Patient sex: M
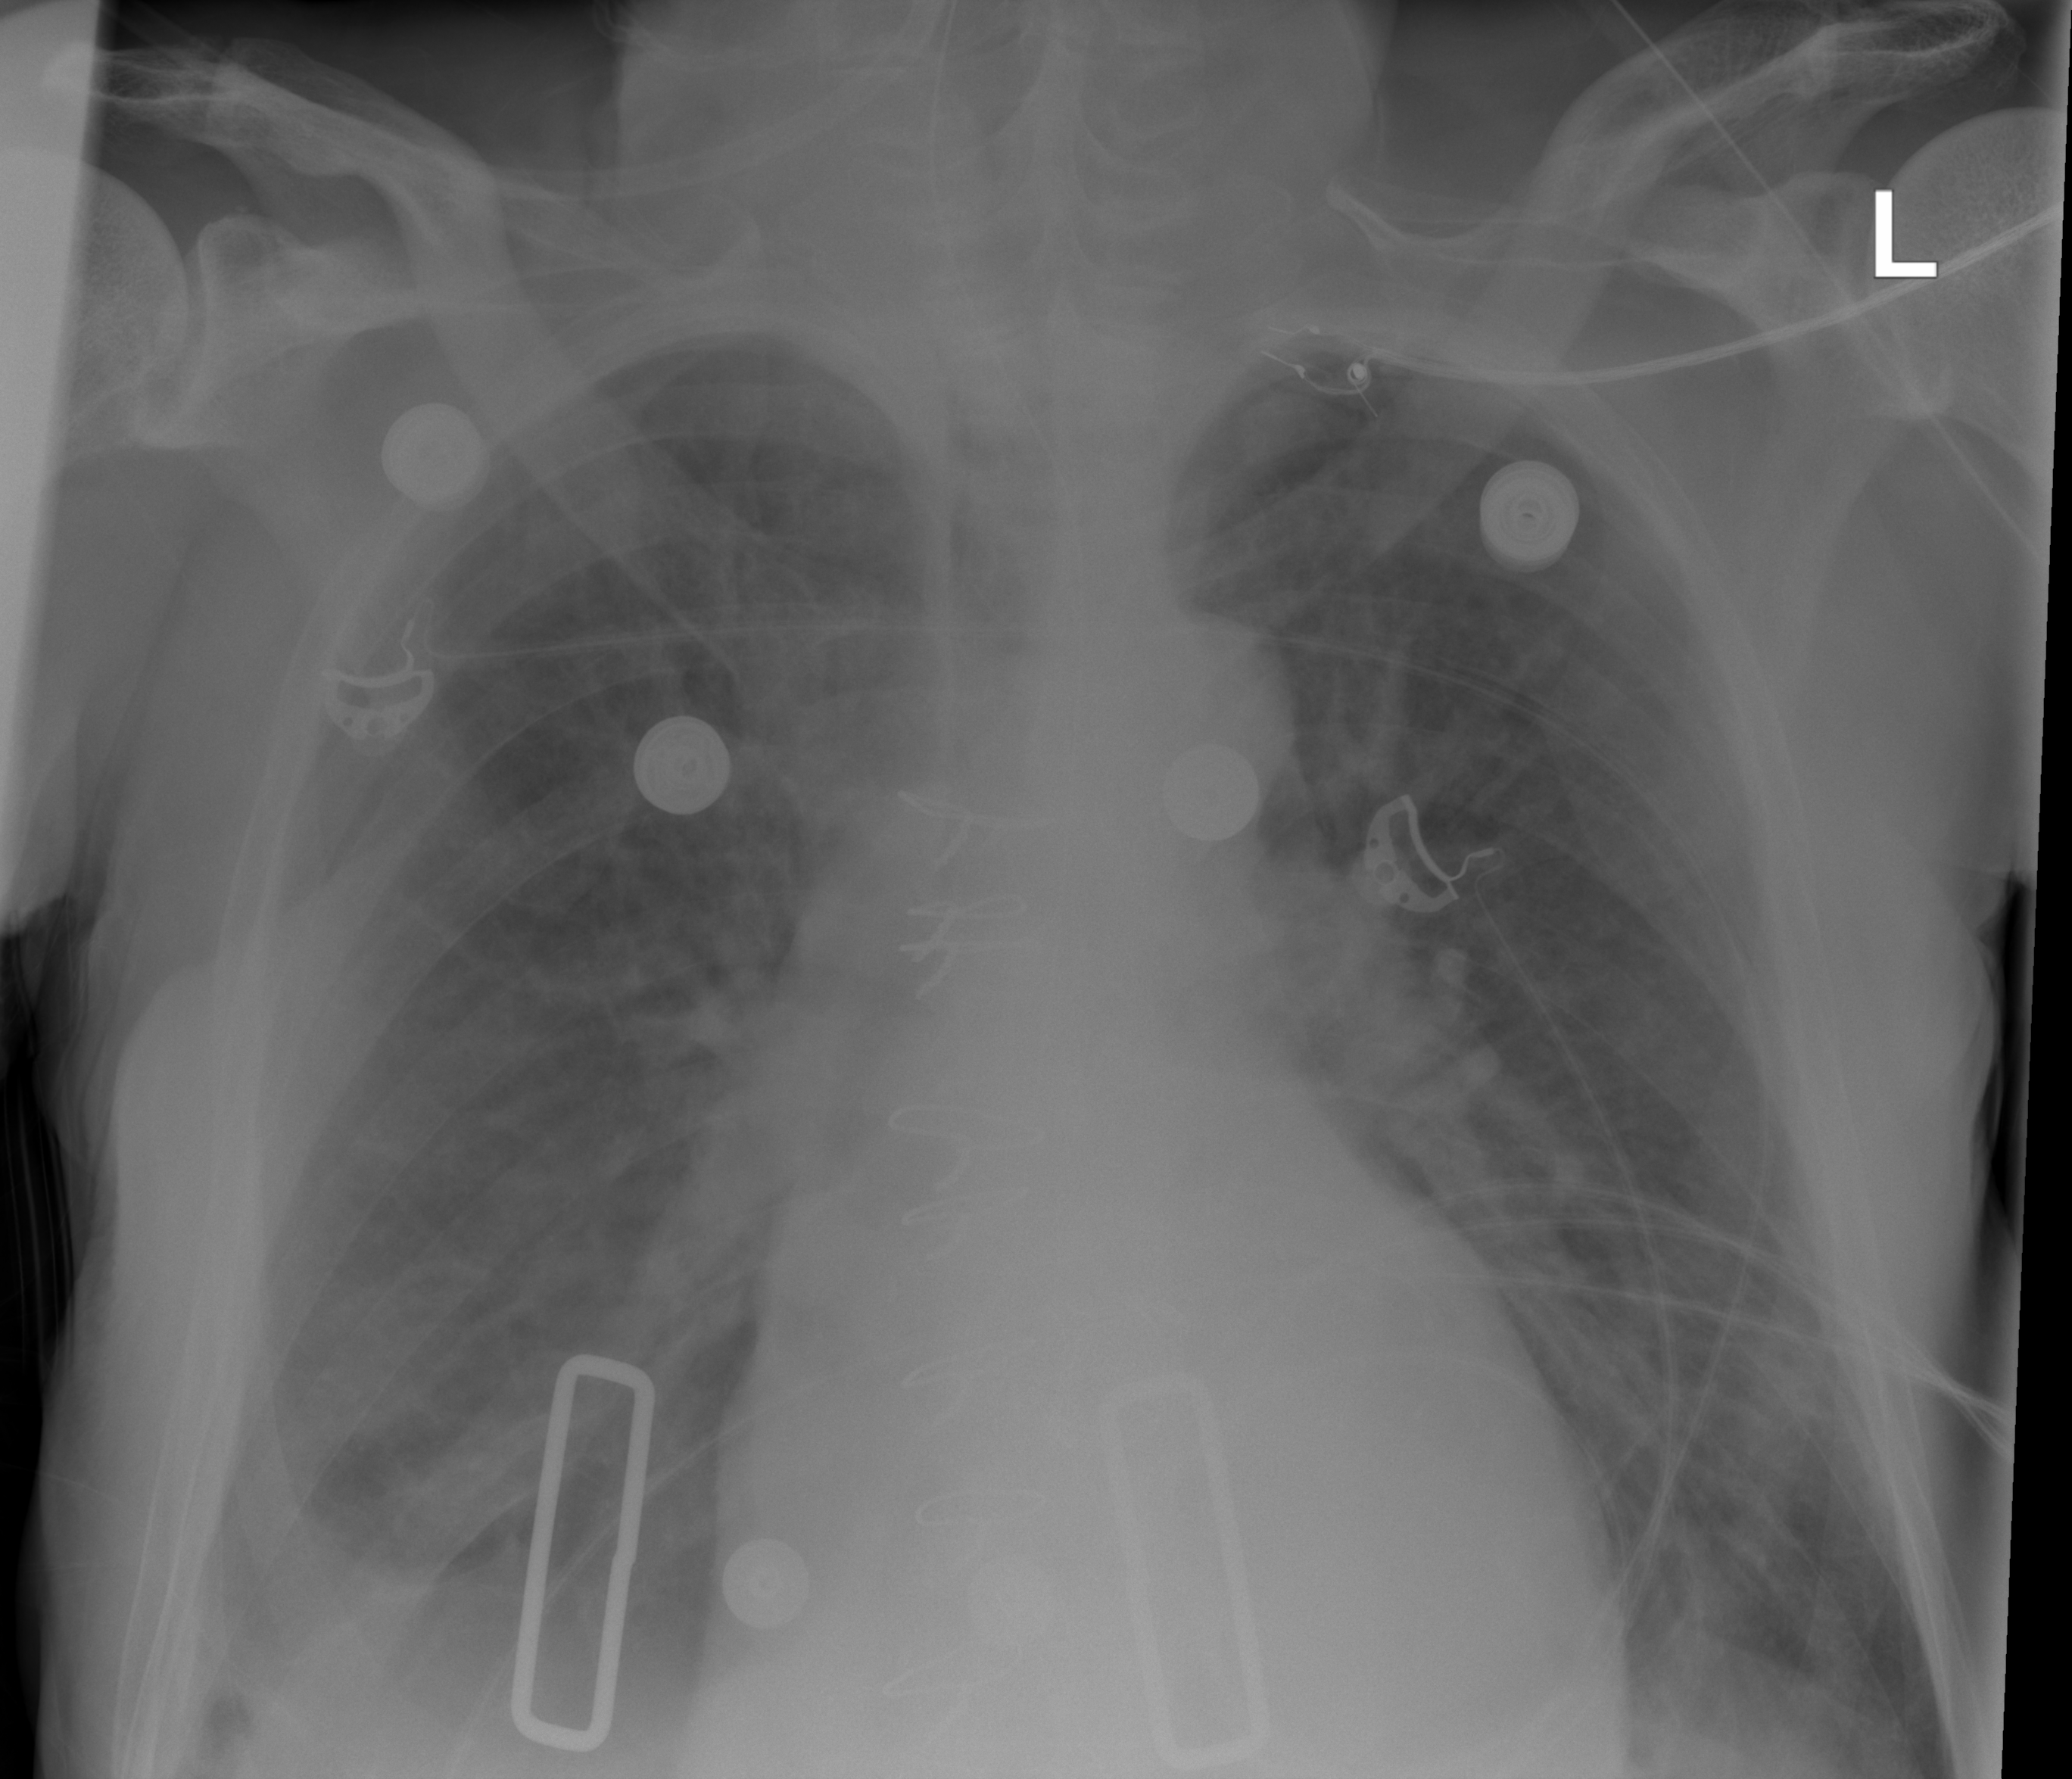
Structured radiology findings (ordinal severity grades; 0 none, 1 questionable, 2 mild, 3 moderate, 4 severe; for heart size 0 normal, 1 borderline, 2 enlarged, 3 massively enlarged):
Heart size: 2
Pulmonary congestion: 2
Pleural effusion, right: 2
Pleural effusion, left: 0
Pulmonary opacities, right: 0
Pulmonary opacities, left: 0
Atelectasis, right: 2
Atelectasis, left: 0